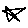
Label: star